Question: I'm trying change the system of excel generation in a project. Actually, for every report there is an excel template saved on the db, but for every little change I must work for one day, moving all the cell and formulas manually.
Unfortunately, is not a simple report like a normale table, is similar to a card with a lot of sub category. Here an example of the report:

Now, what's the best way to create this kind of report? I try with Jasper, but there's some memory problem and seems not so easy to create. The best way is to pass to the report a bean with all the informations.
Many thanks in advance to all of you.
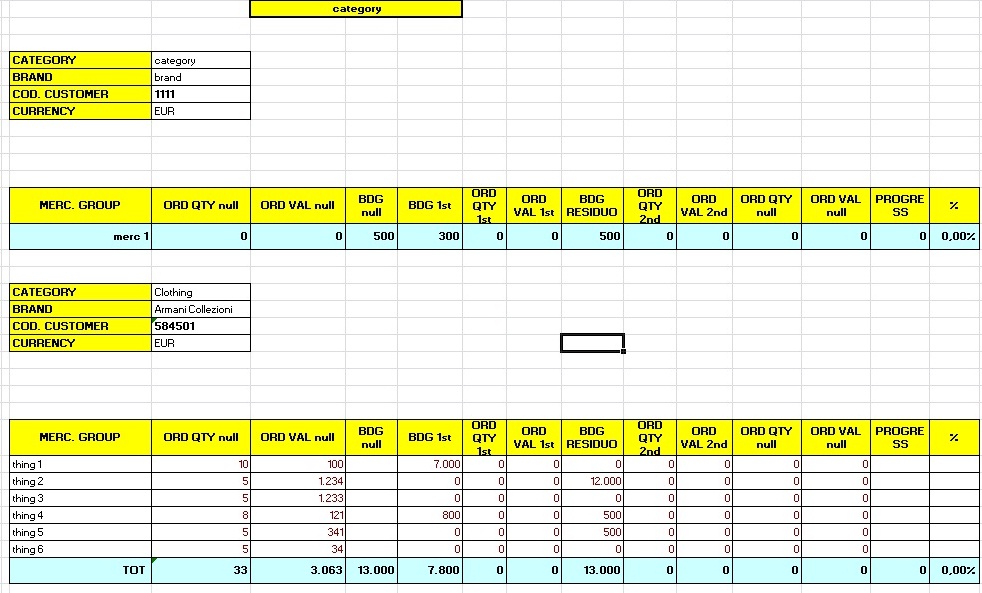
Answer: Of course you may use <URL> e.t.c. You may create Excel files template and fill data into static template file. But nevertheless it is require a lot of work to creating report.
What problem with memory do you had with Jasper and don't have with POI? <URL> is a very useful tool to build Excel templates. Also, you can create a type of report view in one line.